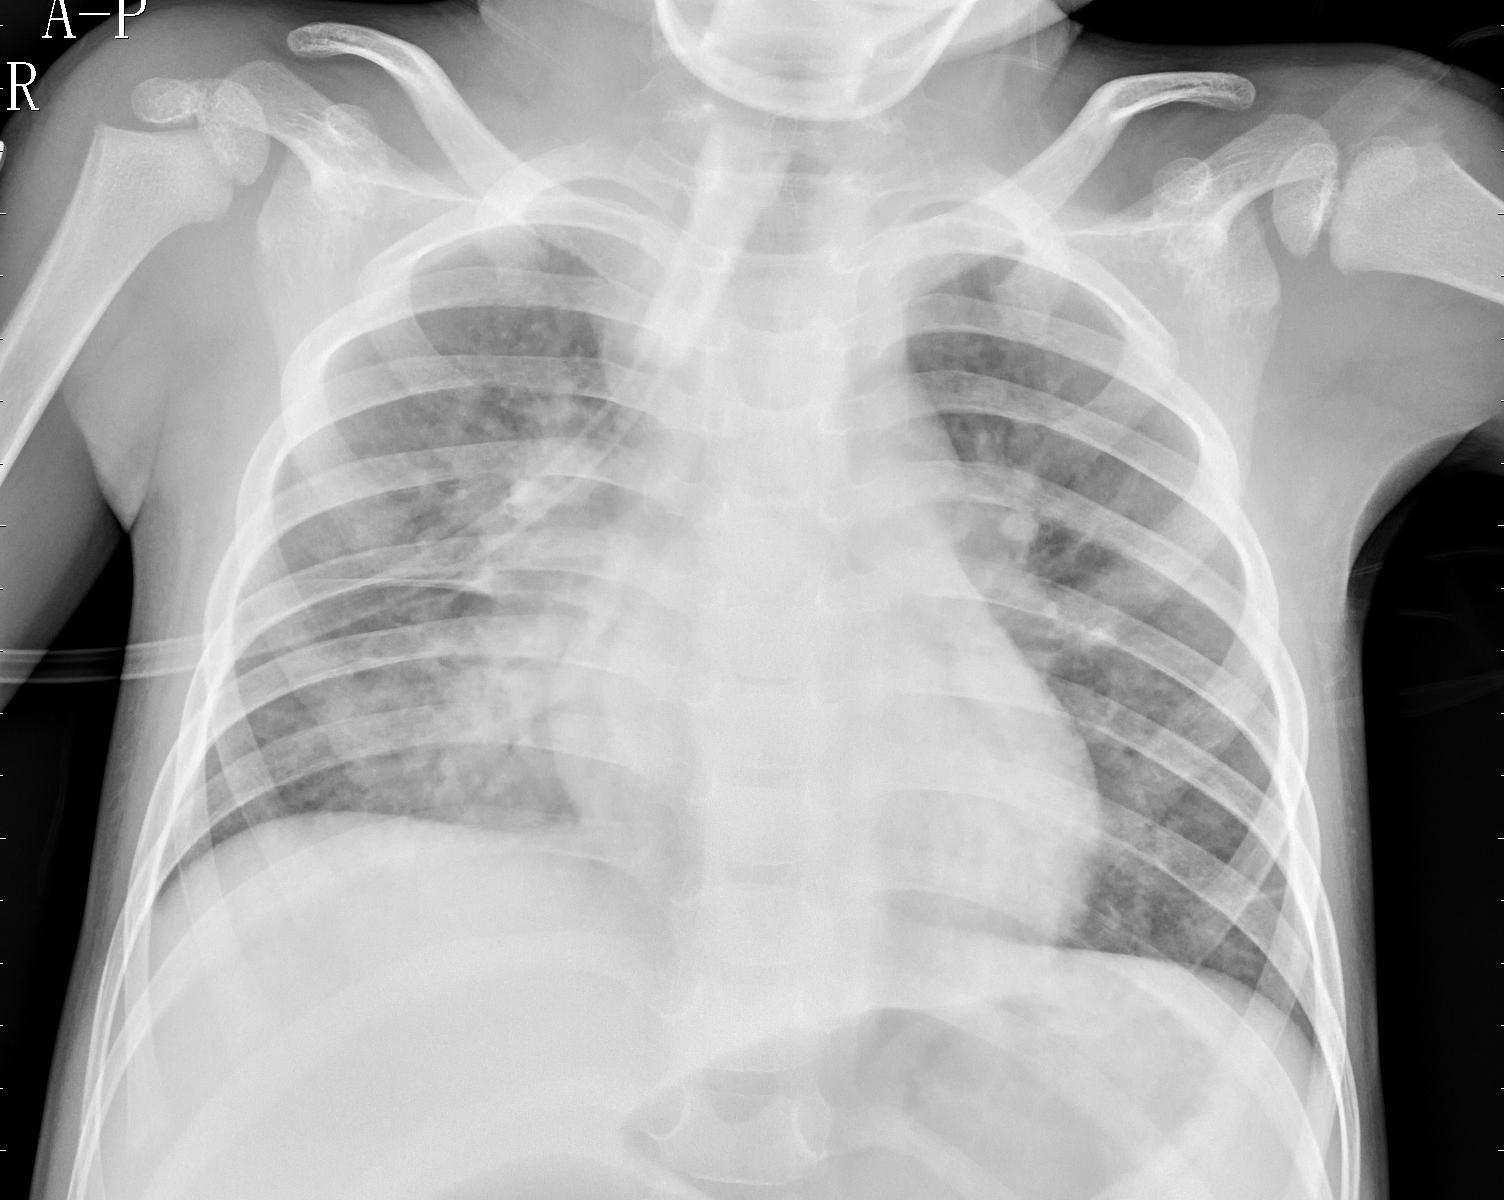
Diagnosis: PNEUMONIA